Question: I am new in WPF if there is something wrong please co-operate.Here i require some idea from experts.
I am working on one application in which i have to show some content on WPF form after filling the fields present on the form.On the same form i also have a print option.
Check this image.This is my form here part in the red block is generated at runtime.When i click on the print button it only show the visible part on the paper and skip the remaining part.

How i can move the remaining part of the form which is under scroll to next page when i click on print.
in the given image we can see only 2 bulls eye completely and next 2 partially.How i can shift this remaining part to next page only .
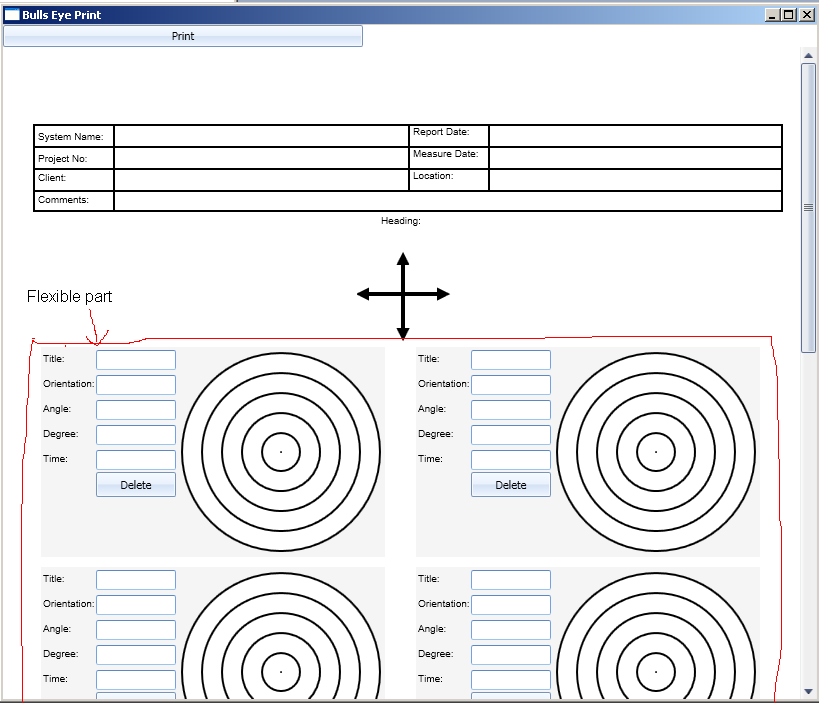
Answer: Please follow <URL> link.This is the basic which i got after searching in web world.Using this basic detail you can do any thing with print in WPF